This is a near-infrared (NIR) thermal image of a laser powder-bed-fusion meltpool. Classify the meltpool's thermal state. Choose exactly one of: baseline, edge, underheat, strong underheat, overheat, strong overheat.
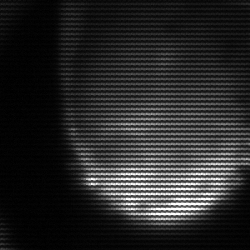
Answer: edge